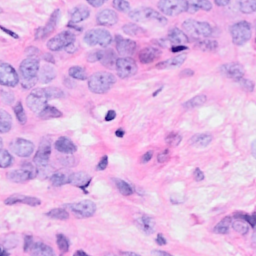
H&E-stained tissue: Breast